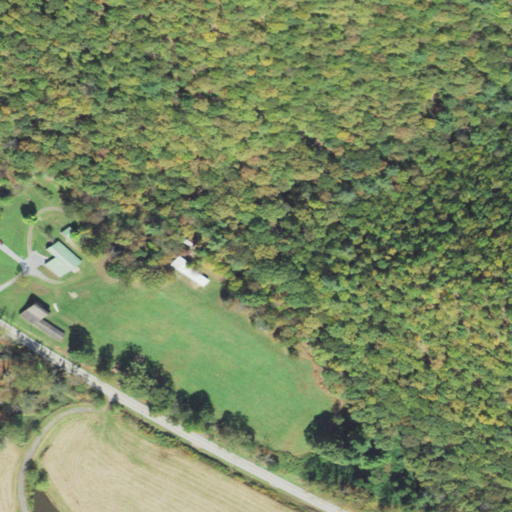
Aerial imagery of valley in Pennsylvania named Rammage Hollow containing deciduous forest, mixed forest, pasture, open development, herbaceous wetlands, low intensity development, and open water